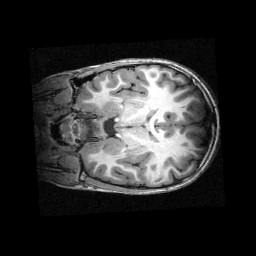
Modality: T1w
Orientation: coronal
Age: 9
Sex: male
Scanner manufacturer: siemens
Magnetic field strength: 3 T
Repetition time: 2.3 s
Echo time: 0.00336 s